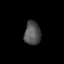
Tissue: prostate
Cell type: T cells
Senescence score: 0.2847
Nuclear area (px): 375
Mean DAPI intensity: 81.563